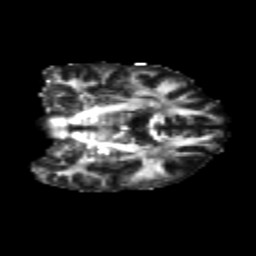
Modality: FA
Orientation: coronal
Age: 23
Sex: female
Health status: healthy
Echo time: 0.074 s